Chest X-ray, PA view. Patient: 50 years old, sex F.
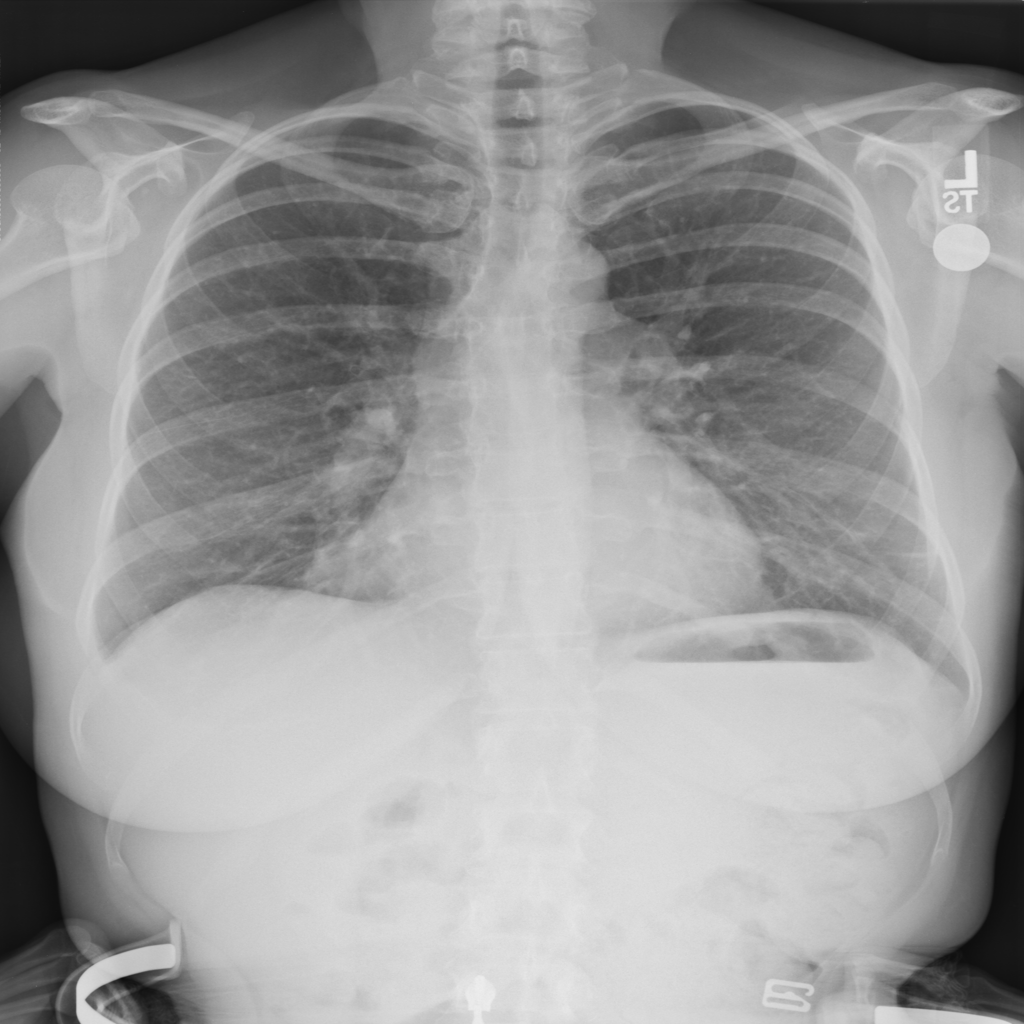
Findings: No Finding